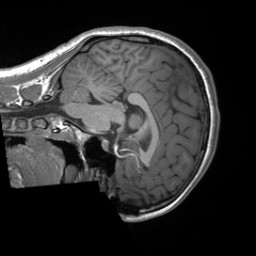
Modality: T1w
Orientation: sagittal